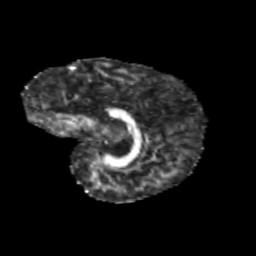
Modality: FA
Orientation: sagittal
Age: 10
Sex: male
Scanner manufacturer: siemens
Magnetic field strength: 3 T
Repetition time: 3.8 s
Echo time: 0.07 s